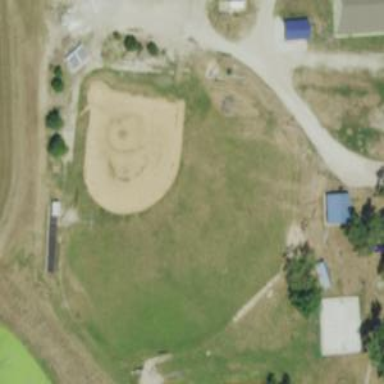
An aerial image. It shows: Baseball pitch for leisure land.